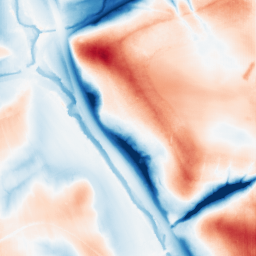
Category: classical
Decomposition family: gaussian
Decomposition parameters: sigma: 20
Upsampling method: fft_zeropad
Upsampling parameters: scale: 2
Upsampling scale: 2